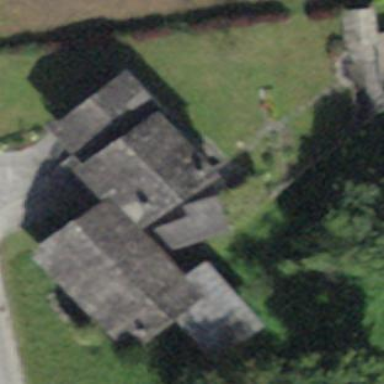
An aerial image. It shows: Detached building.